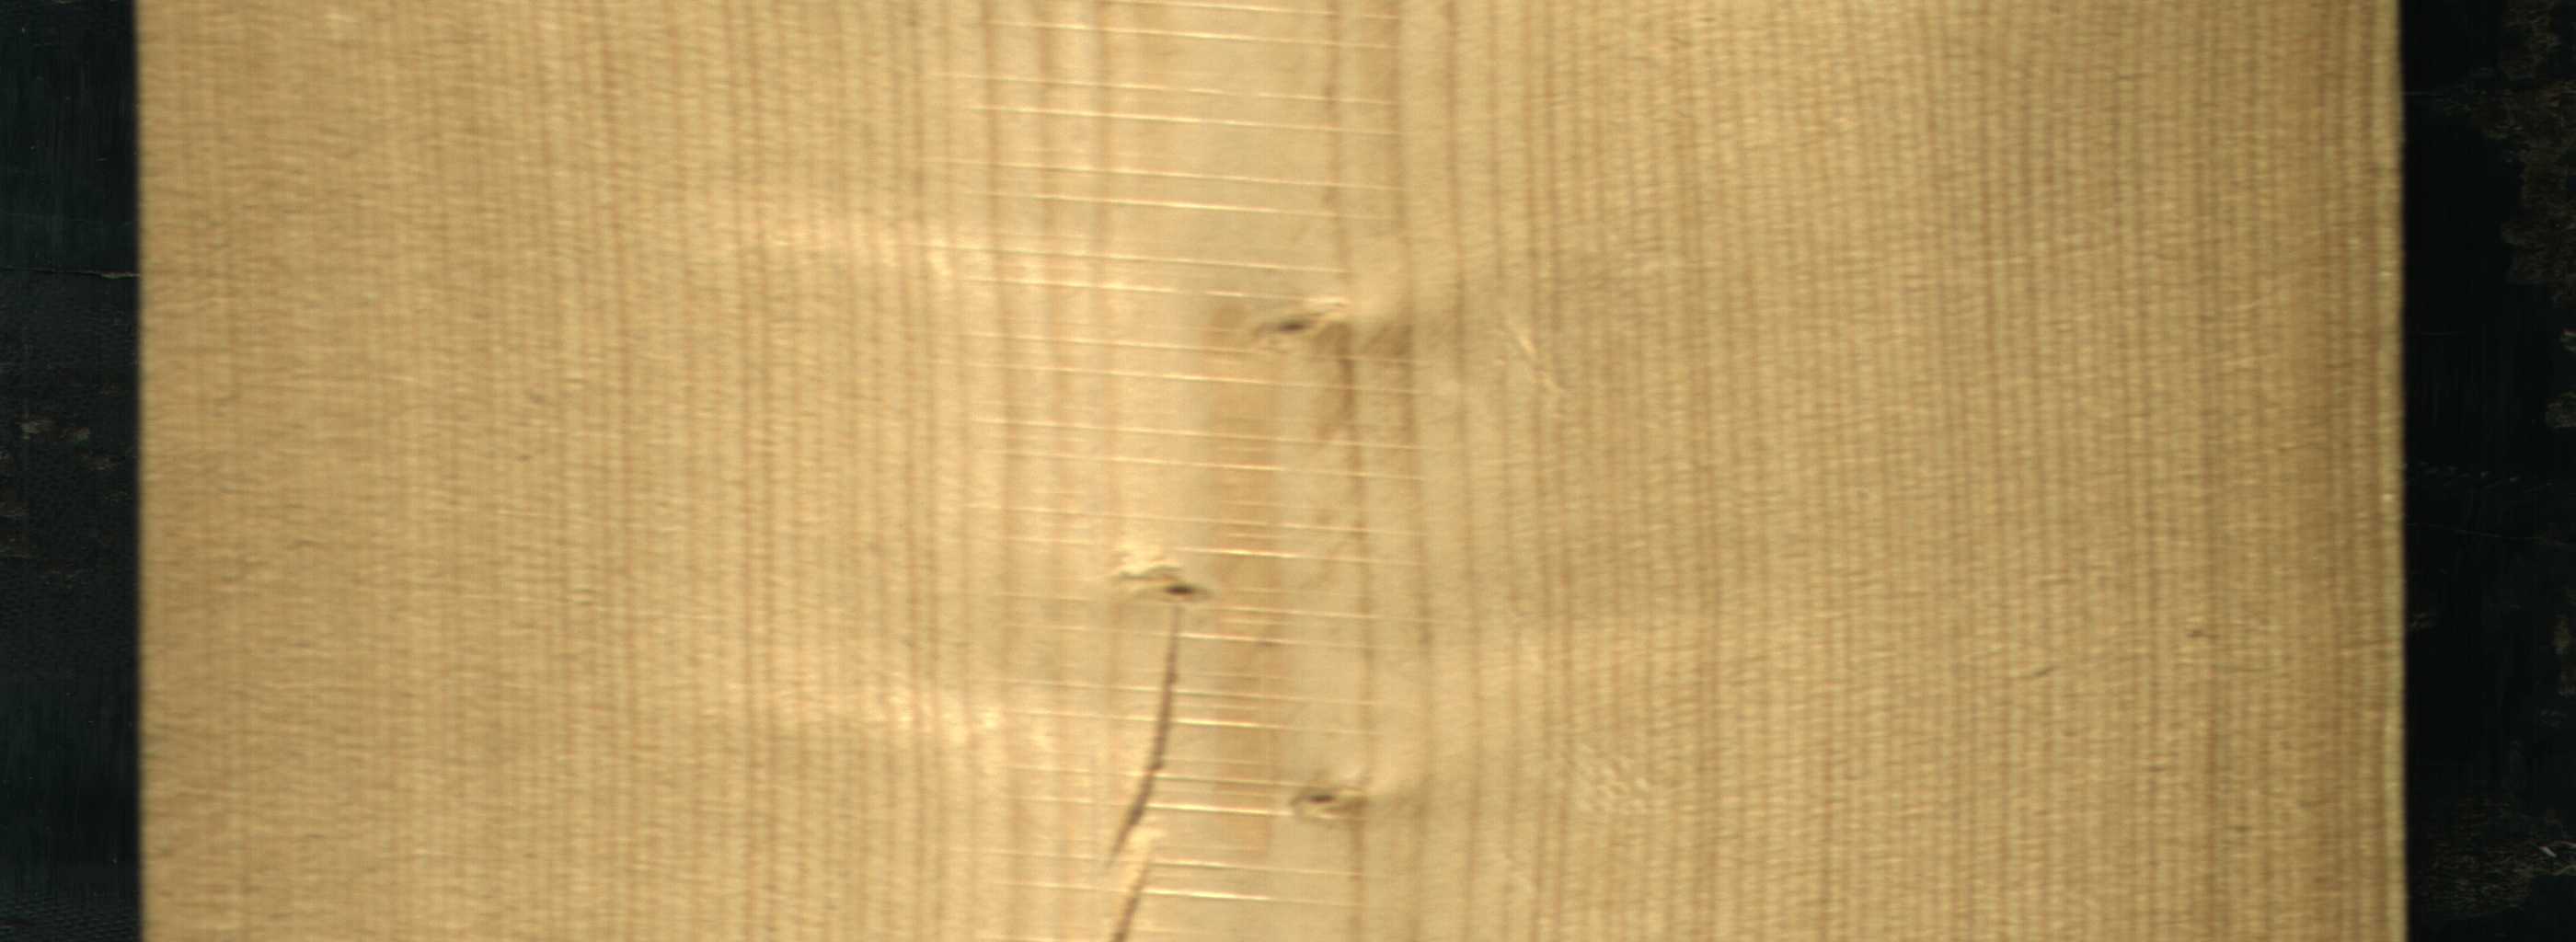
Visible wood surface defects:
Crack
Crack
Live_Knot
Live_Knot
Live_Knot